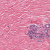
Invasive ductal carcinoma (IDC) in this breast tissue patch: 0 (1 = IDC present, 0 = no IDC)